Question: I want to integrate Facebook signin in my android app. I am using Facebook-sdk-4.4.0. Using the LoginManager class method. But I am facing problem on running the following code-
'''
FacebookSdk.sdkInitialize(getApplicationContext());
callbackmanager = CallbackManager.Factory.create();
// Set permissions
LoginManager.getInstance().logInWithReadPermissions((Activity)getContext(), Arrays.asList("email", "public_profile"));
LoginManager.getInstance().registerCallback(callbackmanager,
new FacebookCallback<LoginResult>() {
@Override
public void onSuccess(LoginResult loginResult) {
GraphRequest request = GraphRequest.newMeRequest(
loginResult.getAccessToken(),
new GraphRequest.GraphJSONObjectCallback() {
@Override
public void onCompleted(JSONObject userInfo, GraphResponse graphResponse) {
try {
FacebookClientController.setUserId(userInfo.optString(ID));
FacebookClientController.setDisplayName(userInfo.optString(NAME));
FacebookClientController.setEmailAddress(userInfo.optString(EMAIL));
JSONObject picJson = userInfo.getJSONObject(PICTURE).getJSONObject("data");
FacebookClientController.setProfilePicUrl(picJson.optString("url"));
Log.d(LOGTAG, "
Username :" + FacebookClientController.getDisplayName());
Log.d(LOGTAG, "
Email :" + FacebookClientController.getEmailAddress());
Log.d(LOGTAG, "
UserId :" + FacebookClientController.getUserId());
Log.d(LOGTAG, "
ProfilePicUrl :" + FacebookClientController.getProfilePicUrl());
} catch (JSONException e) {
Log.d(LOGTAG, "Json Error");
}
}
}
);
Bundle parameters = new Bundle();
parameters.putString(FIELDS, FB_REQUEST_FIELDS);
request.setParameters(parameters);
GraphRequest.executeBatchAsync(request);
Toast.makeText(getContext(), "Login successful" + loginResult.toString(), Toast.LENGTH_SHORT).show();
}
@Override
public void onCancel() {
Log.d(LOGTAG, "On cancel");
}
@Override
public void onError(FacebookException error) {
Log.d(LOGTAG, error.toString());
}
});
}
'''

I am getting the left screen in my app instead of the right screen which should come on running the above code. Can anyone tell me where can be the problem?
Logcat:
> --------- beginning of /dev/log/mainI/AppHost.Android(10873): Registered listener for handling
onActivityResult: com.example.office.docsui.common.SignInController$5--------- beginning of /dev/log/systemI/ActivityManager( 449): START u0 {act=NATIVE_WITH_FALLBACK
cmp=com.example.office.powerworld/com.facebook.FacebookActivity (has
extras)} from pid 10873I/TelemetryLifeCycleState(10873): Activity Pause Start.
Activity:<PHONE>,PPTActivity, AppState=3I/ActivityManager( 449): START u0 {act=NATIVE_WITH_FALLBACK
cmp=com.example.office.powerworld/com.facebook.FacebookActivity (has
extras)} from pid 10873I/TelemetryLifeCycleState(10873): Activity Pause End.
Activity:<PHONE>,PPTActivity, AppState=2I/TelemetryLifeCycleState(10873): Activity Created.
Activity:<PHONE>,com.facebook.FacebookActivityI/AppHost.Android(10873): onActivityStarted,
foregroundActivityCount=1, mEventsEnabled= true, mResumeEnabled=falseI/AppHost.Android(10873): this is not an office
activity::com.facebook.FacebookActivityI/TelemetryLifeCycleState(10873): Activity Resume Start.
Activity:<PHONE>,com.facebook.FacebookActivity, AppState=2I/TelemetryLifeCycleState(10873): Activity Resume End.
Activity:<PHONE>,com.facebook.FacebookActivity, AppState=3,
suspensionTime=54215I/TelemetryLifeCycleState(10873): Activity Pause Start.
Activity:<PHONE>,com.facebook.FacebookActivity, AppState=3I/TelemetryLifeCycleState(10873): Activity Pause End.
Activity:<PHONE>,com.facebook.FacebookActivity, AppState=2I/TelemetryLifeCycleState(10873): Activity Created.
Activity:<PHONE>,com.facebook.FacebookActivityD/dalvikvm(10873): GC_FOR_ALLOC freed 2064K, 20% free 8974K/11096K,
paused 27ms, total 30msI/AppHost.Android(10873): onActivityStarted,
foregroundActivityCount=1, mEventsEnabled= true, mResumeEnabled=falseI/AppHost.Android(10873): this is not an office
activity::com.facebook.FacebookActivityI/TelemetryLifeCycleState(10873): Activity Resume Start.
Activity:<PHONE>,com.facebook.FacebookActivity, AppState=2I/TelemetryLifeCycleState(10873): Activity Resume End.
Activity:<PHONE>,com.facebook.FacebookActivity, AppState=3,
suspensionTime=54303D/mali_winsys(10873): new_window_surface returns 0x3000D/mali_winsys(10873): new_window_surface returns 0x3000D/mali_winsys(10873): new_window_surface returns 0x3000D/mali_winsys(10873): new_window_surface returns 0x3000I/Keyboard.Facilitator( 614): onFinishInput()I/ActivityManager( 449): Displayed
com.example.office.powerworld/com.facebook.FacebookActivity: +346msI/ActivityManager( 449): Displayed
com.example.office.powerworld/com.facebook.FacebookActivity: +346msD/mali_winsys(10873): new_window_surface returns 0x3000D/mali_winsys(10873): new_window_surface returns 0x3000I/K2_ULS (10873): 07/21/2015 17:24:38.293 PPTDROID
(0x2a79) 0x40066154 Example powerworld AppHost
PLM a2k0b Medium PauseHandlerActivityLifecycleCallbacks:onActivitySaveInstanceState
called I/Keyboard.Facilitator( 614): onFinishInput()W/InputMethodManagerService( 449): Window already focused, ignoring
focus gain of:
com.android.internal.view.IInputMethodClient$Stub$Proxy@4227f090
attribute=android.view.inputmethod.EditorInfo@423ba3a8, token =
android.os.BinderProxy@41f633d8
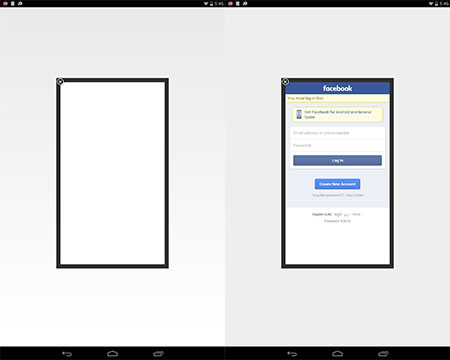
Answer: Try this one
'''
LoginButton loginButton;
CallbackManager callbackManager;
FacebookSdk.sdkInitialize(getApplicationContext());
callbackManager = CallbackManager.Factory.create();
loginButton = (LoginButton) findViewById(R.id.login_button);
loginButton.setReadPermissions(Arrays.asList("public_profile", "user_friends", "email"));
loginButton.registerCallback(callbackManager, new FacebookCallback<LoginResult>() {
@Override
public void onSuccess(LoginResult loginResult) {
Profile profile = Profile.getCurrentProfile();
profile.getProfilePictureUri(315, 315);
GraphRequest request = GraphRequest.newMeRequest(loginResult.getAccessToken(),
new GraphRequest.GraphJSONObjectCallback() {
@Override
public void onCompleted(JSONObject object, GraphResponse response) {
Log.v("LoginActivity", response.toString());
}
});
Bundle parameters = new Bundle();
parameters.putString("fields", "id,name,email");
request.setParameters(parameters);
request.executeAsync();
}
@Override
public void onCancel() {
}
@Override
public void onError(FacebookException e) {
e.printStackTrace();
}
});
'''
and override below method
'''
@Override
protected void onActivityResult(int requestCode, int resultCode, Intent data) {
super.onActivityResult(requestCode, resultCode, data);
callbackManager.onActivityResult(requestCode, resultCode, data);
}
'''
and define this in menifest
'''
<activity
android:name="com.facebook.FacebookActivity" android:configChanges="keyboard|keyboardHidden|screenLayout|screenSize|orientation"
android:label="@string/app_name"
android:theme="@android:style/Theme.Translucent.NoTitleBar"/>
'''